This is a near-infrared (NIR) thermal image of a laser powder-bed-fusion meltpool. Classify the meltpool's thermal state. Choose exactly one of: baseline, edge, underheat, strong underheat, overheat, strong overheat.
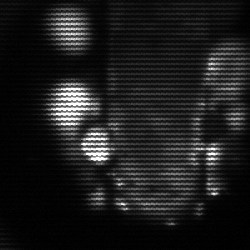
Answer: strong underheat